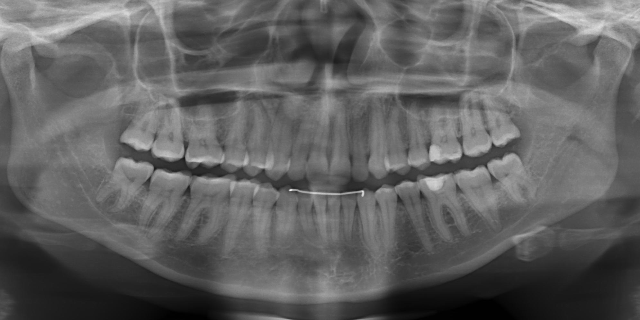
adult